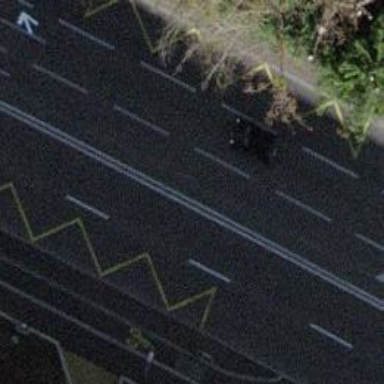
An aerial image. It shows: Primary highway with asphalt surface. There is cycle track on the right side.